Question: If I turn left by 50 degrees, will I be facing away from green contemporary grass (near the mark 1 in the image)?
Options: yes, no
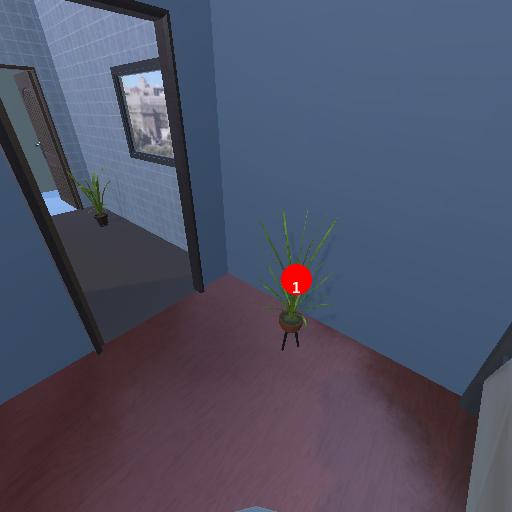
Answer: yes